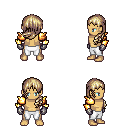
a pixel art fantasy rpg character, male body template, human, tanned skin, gold arm armor, white pants, white blonde left-swept hairstyle, metal gloves, four views (front, back, left, right), 2x2 character sprite sheet, small pixel art, hard edges, no anti-aliasing